Group 1:
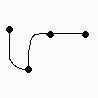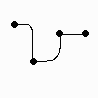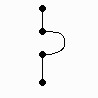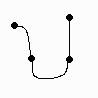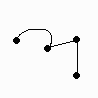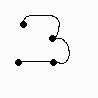
Group 2:
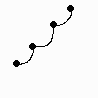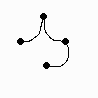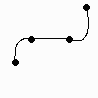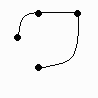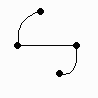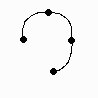
Rule separating the two groups: At least one ending edge is straight vs. all ending edges are curved.
Concepts: curved_straight, slope_at_endpoint
Author: Pablo Barenbaum